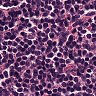
Metastatic tissue present: no